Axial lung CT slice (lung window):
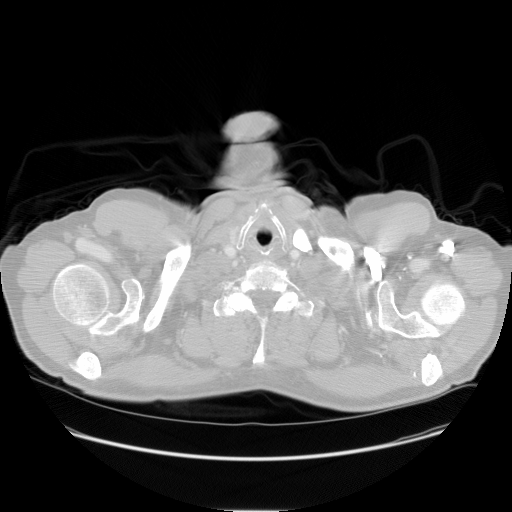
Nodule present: no